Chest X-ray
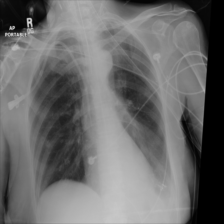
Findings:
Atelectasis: negative
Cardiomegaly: negative
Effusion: negative
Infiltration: negative
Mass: negative
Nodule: negative
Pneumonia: negative
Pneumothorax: negative
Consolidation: positive
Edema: negative
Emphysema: negative
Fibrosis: negative
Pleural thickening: negative
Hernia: negative